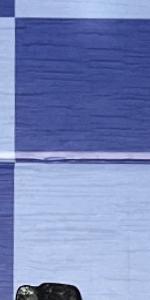
Label: Empty